Interaction volume radius: 10 \u00c5
Interaction volume height: 15 \u00c5
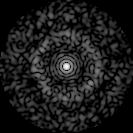
Disorder parameter: 0.8813